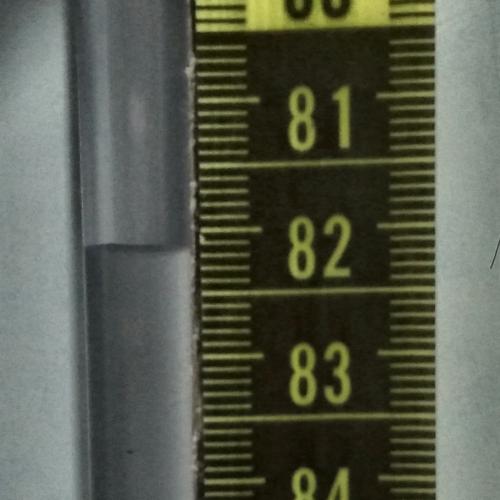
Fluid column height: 82.1 cm